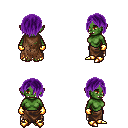
a pixel art fantasy rpg character, female body template, orc, green skin, brown tattered cape, robe skirt, purple bangs hairstyle, gold gloves, gold boots, four views (front, back, left, right), 2x2 character sprite sheet, small pixel art, hard edges, no anti-aliasing